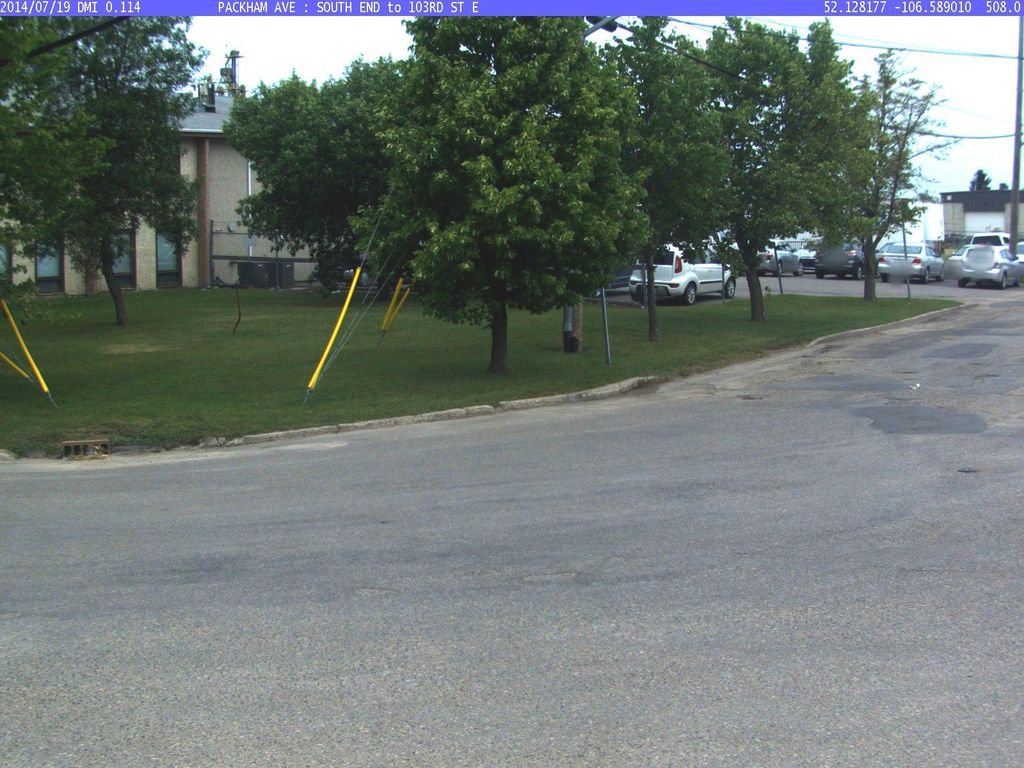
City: saskatoon